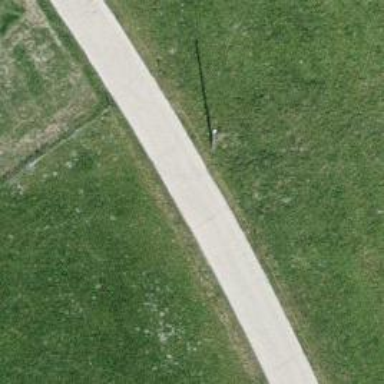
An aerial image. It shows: Track with grade 1 quality.